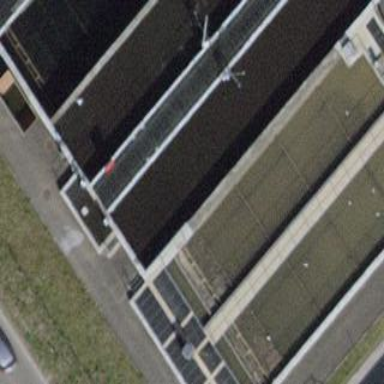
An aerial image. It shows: Image of wastewater.